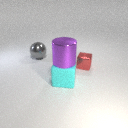
large gray metal sphere behind large cyan rubber cube